Question: I have database has tables something like this

I can not change the database structure
I want to write query to bring the sum of the count of all mobiles which have (a camera and its color is red) for example
I found a way but it is so complicated
can you help me if there is a sample way please?
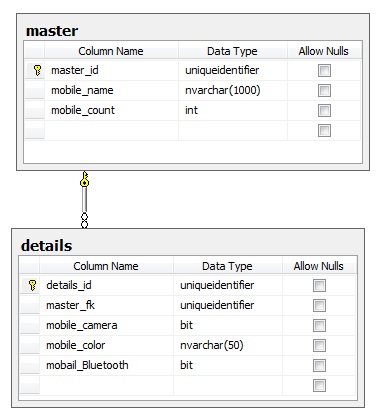
Answer: '''
SELECT SUM(mobile_count) Total
FROM [master] M
WHERE EXISTS(SELECT 1 FROM [details]
WHERE master_fk = M.master_id
AND mobile_camera = 1
AND mobile_color = 'red')
'''
On an unrelated note, I really hope that you chose an unclustered index for your primary key, since you are using 'UNIQUEIDENTIFIER'.